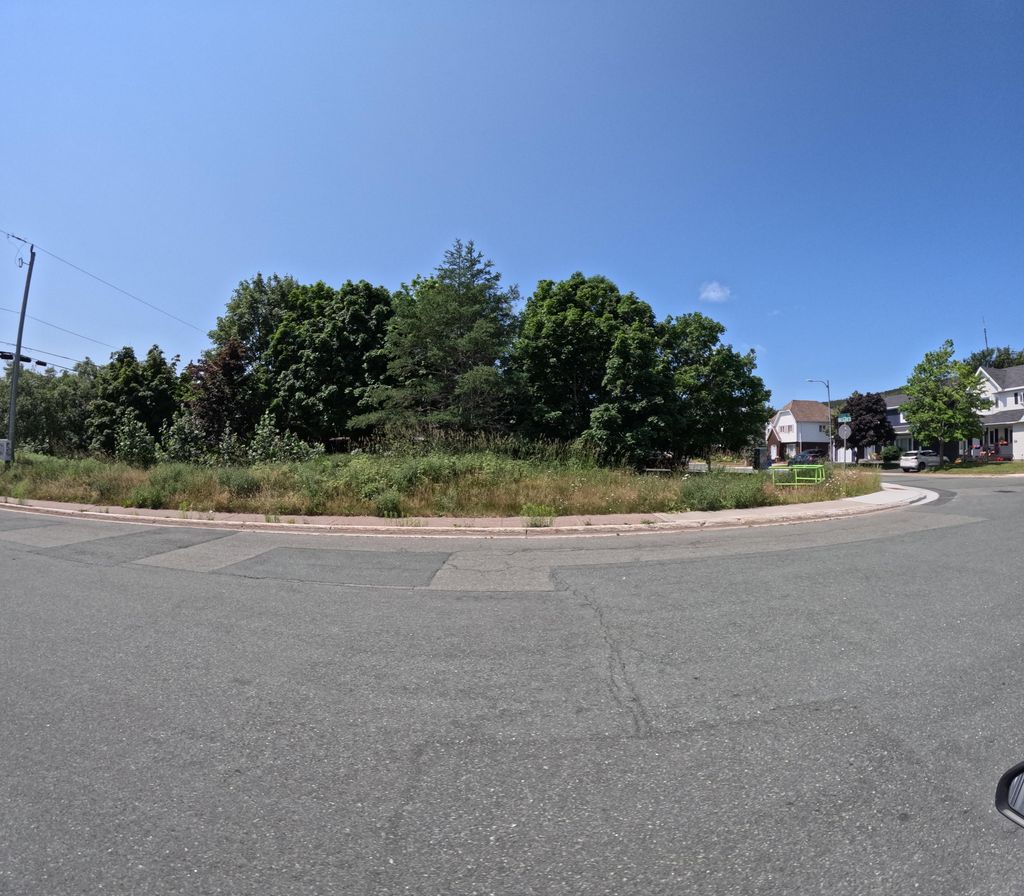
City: st_johns